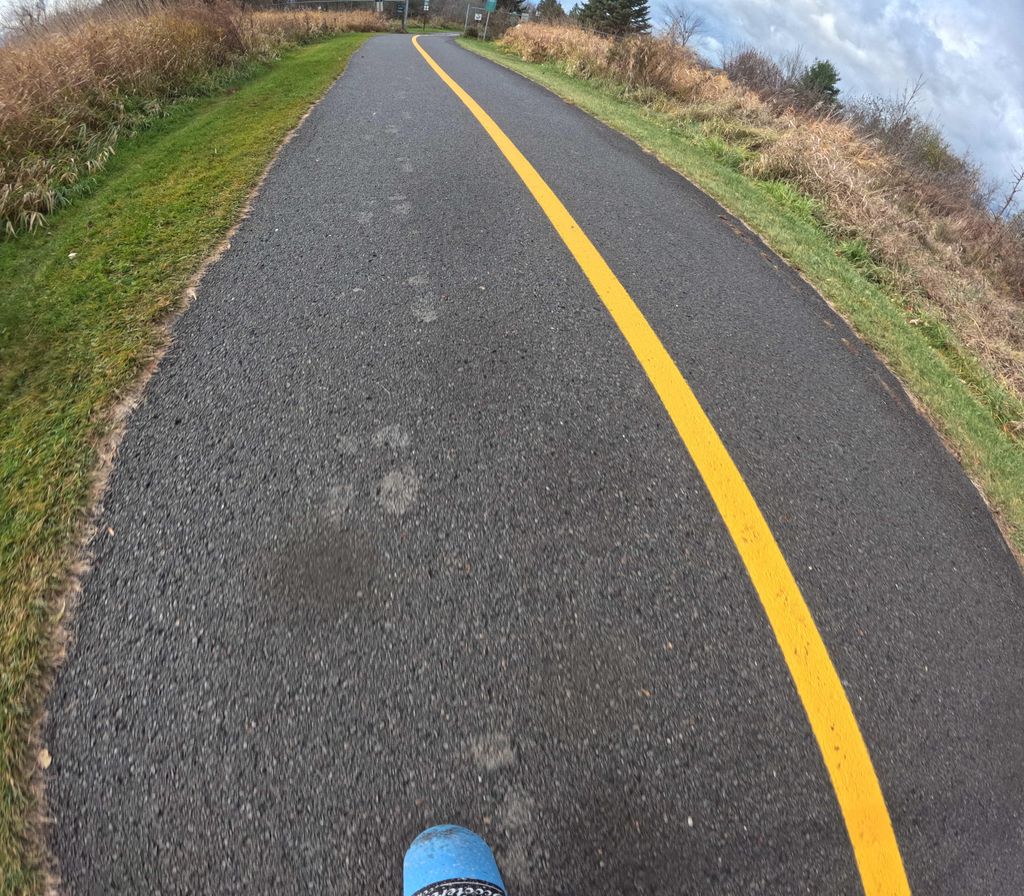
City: ottawa-gatineau